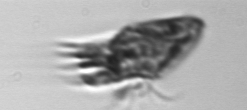
Label: Tontonia_appendiculariformis